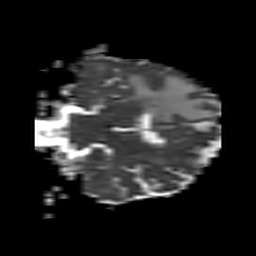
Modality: ADC
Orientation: coronal
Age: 58
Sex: female
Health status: ill
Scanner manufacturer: philips
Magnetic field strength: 3 T
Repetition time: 3.8 s
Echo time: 0.09 s